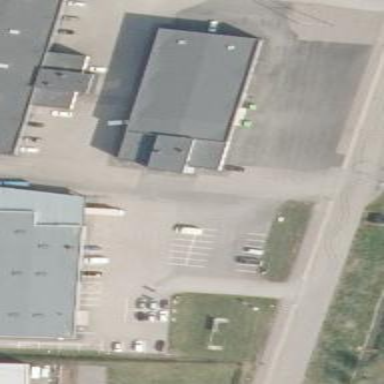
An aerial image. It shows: Parking area with surface.